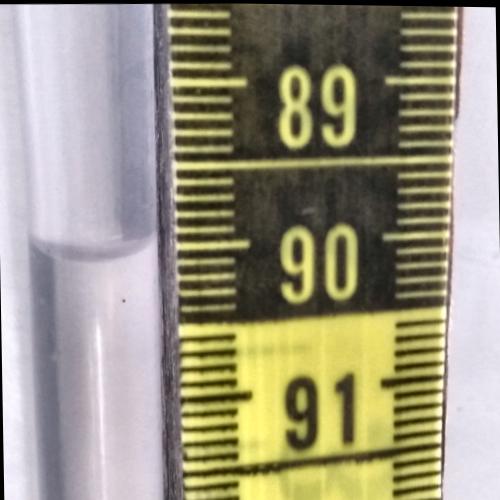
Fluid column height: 90.0 cm